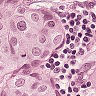
Metastatic tissue present: yes